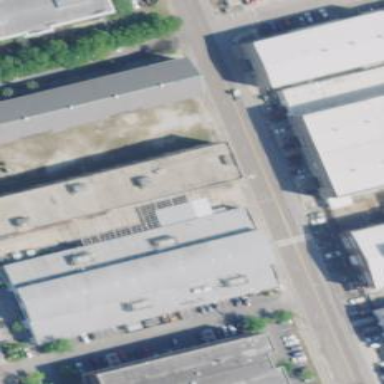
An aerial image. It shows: Industrial building.